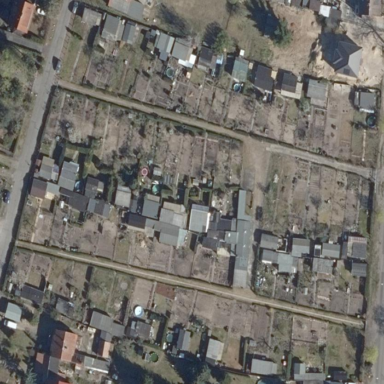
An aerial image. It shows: Area designated for allotments.